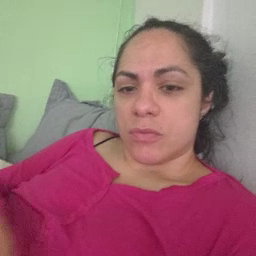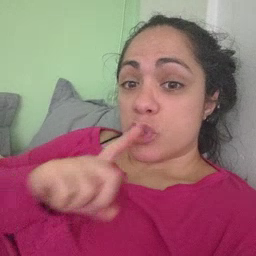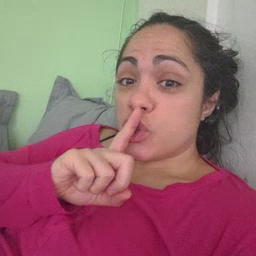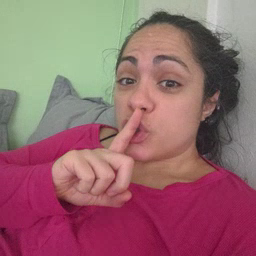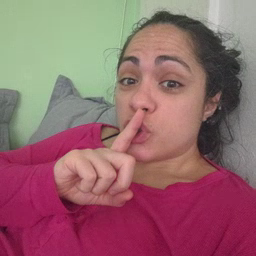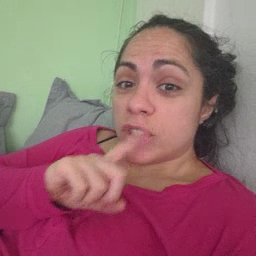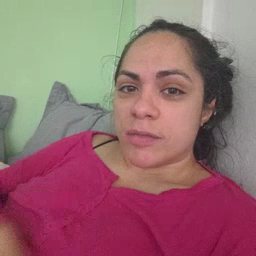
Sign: shhh